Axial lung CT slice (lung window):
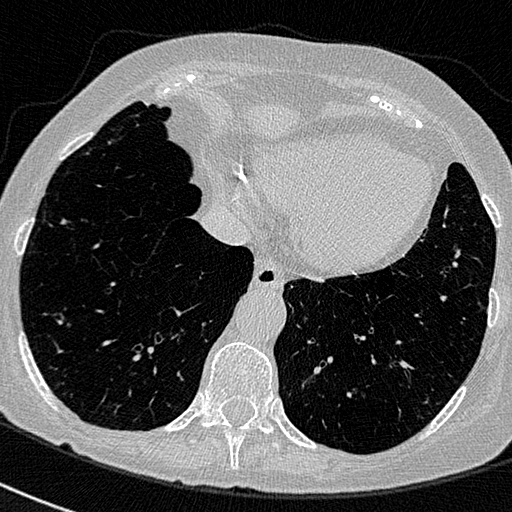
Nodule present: no